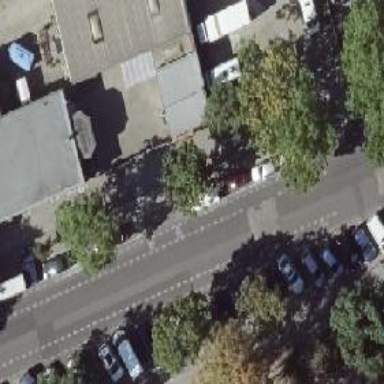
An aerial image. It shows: Avenue lined with broadleaved deciduous trees.